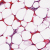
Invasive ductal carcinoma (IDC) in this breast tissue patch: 0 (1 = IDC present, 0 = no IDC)